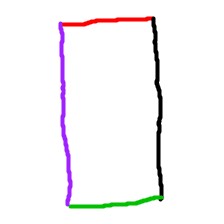
Shape: rectangle